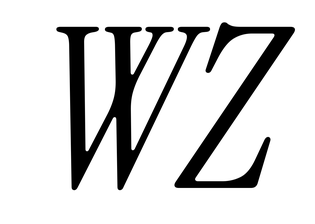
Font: InstrumentSerif-Italic